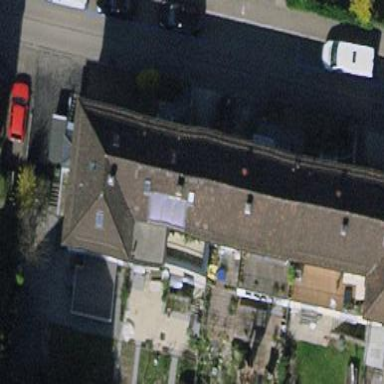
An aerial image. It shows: Hipped-roof terrace building.